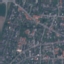
Land use / land cover class: Residential